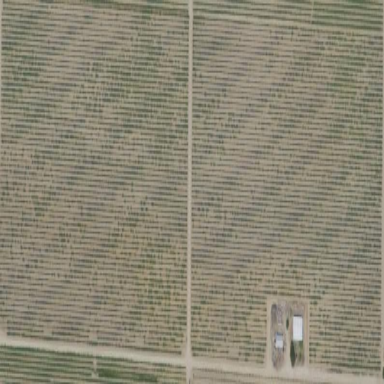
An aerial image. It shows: Beautiful vineyard in the countryside.